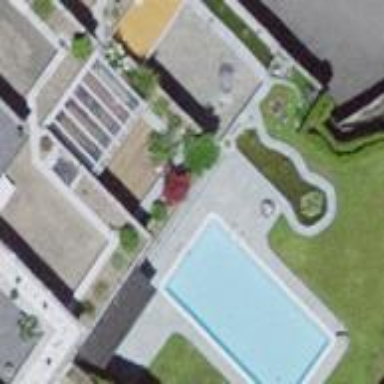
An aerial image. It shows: Swimming pool located in leisure land.